Field crop: maize
Growth stage: 2
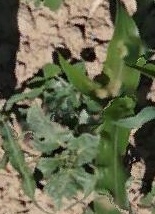
Species: maize